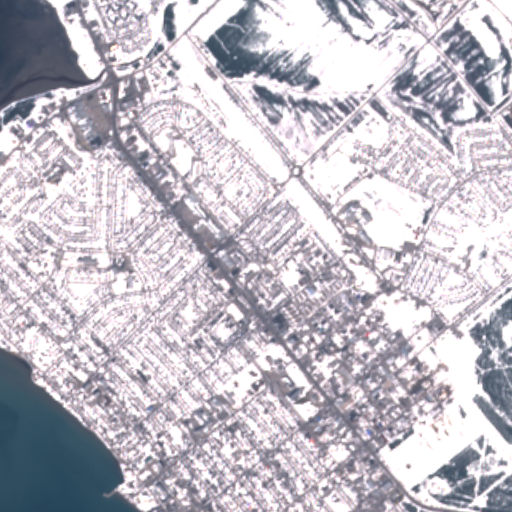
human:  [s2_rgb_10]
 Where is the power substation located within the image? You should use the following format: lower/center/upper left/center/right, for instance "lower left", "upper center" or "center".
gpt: The power substation is located in the center right of the image.
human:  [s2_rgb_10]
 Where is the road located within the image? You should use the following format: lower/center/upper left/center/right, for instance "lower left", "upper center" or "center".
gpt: There is no road in the image.